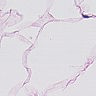
Metastatic tissue present: no